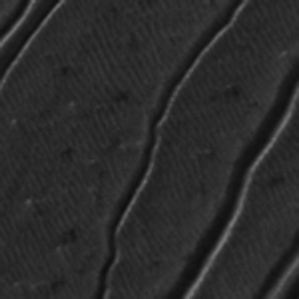
Label: frost